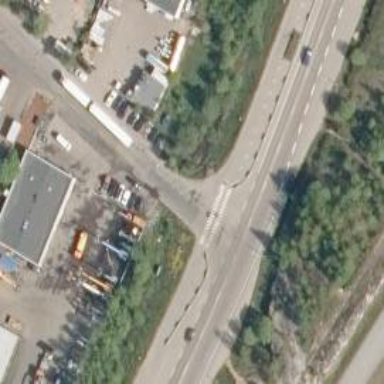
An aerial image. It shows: Uncontrolled crossing on the road.